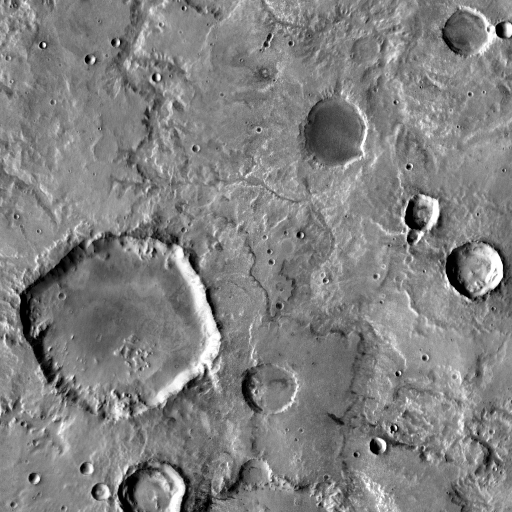
Crater classes present: Background, Other, Layered, Buried, Secondary